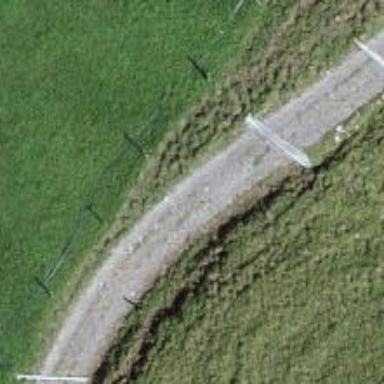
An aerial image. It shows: Gravel track with track type of grade3.